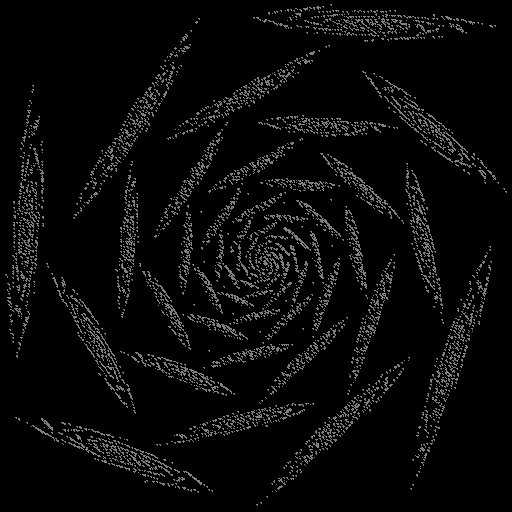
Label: rose